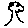
Label: tree